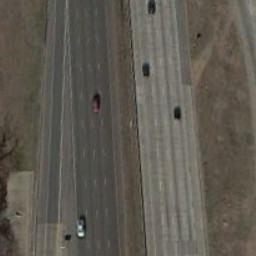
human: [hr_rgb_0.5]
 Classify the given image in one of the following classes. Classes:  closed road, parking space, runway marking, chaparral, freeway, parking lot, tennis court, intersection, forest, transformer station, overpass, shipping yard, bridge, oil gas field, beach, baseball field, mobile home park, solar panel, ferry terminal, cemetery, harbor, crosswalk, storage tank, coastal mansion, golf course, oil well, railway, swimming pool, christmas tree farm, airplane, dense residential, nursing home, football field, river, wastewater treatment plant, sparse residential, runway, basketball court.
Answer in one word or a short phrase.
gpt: freeway